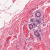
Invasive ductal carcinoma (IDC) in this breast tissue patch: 0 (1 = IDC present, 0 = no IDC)